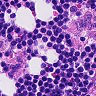
Metastatic tissue present: no